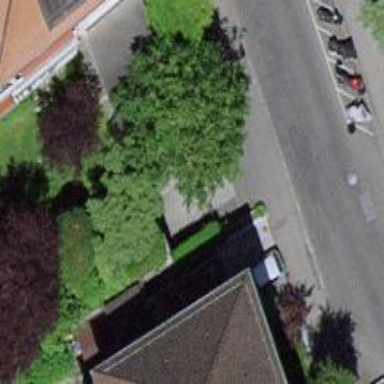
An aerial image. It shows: Parking entrance.